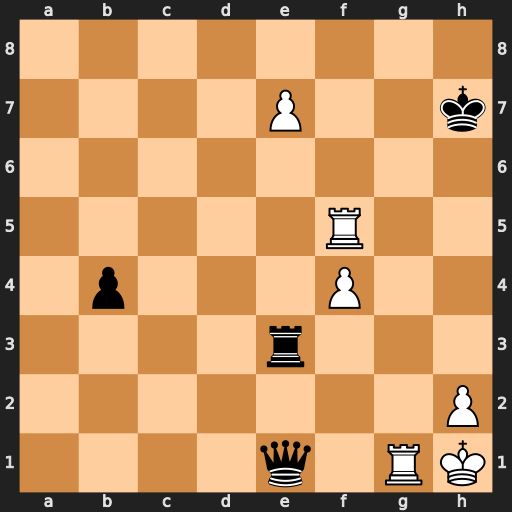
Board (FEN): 8/4P2k/8/5R2/1p3P2/4r3/7P/4q1RK
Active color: w
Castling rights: -
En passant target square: -
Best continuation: Rh5#